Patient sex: M
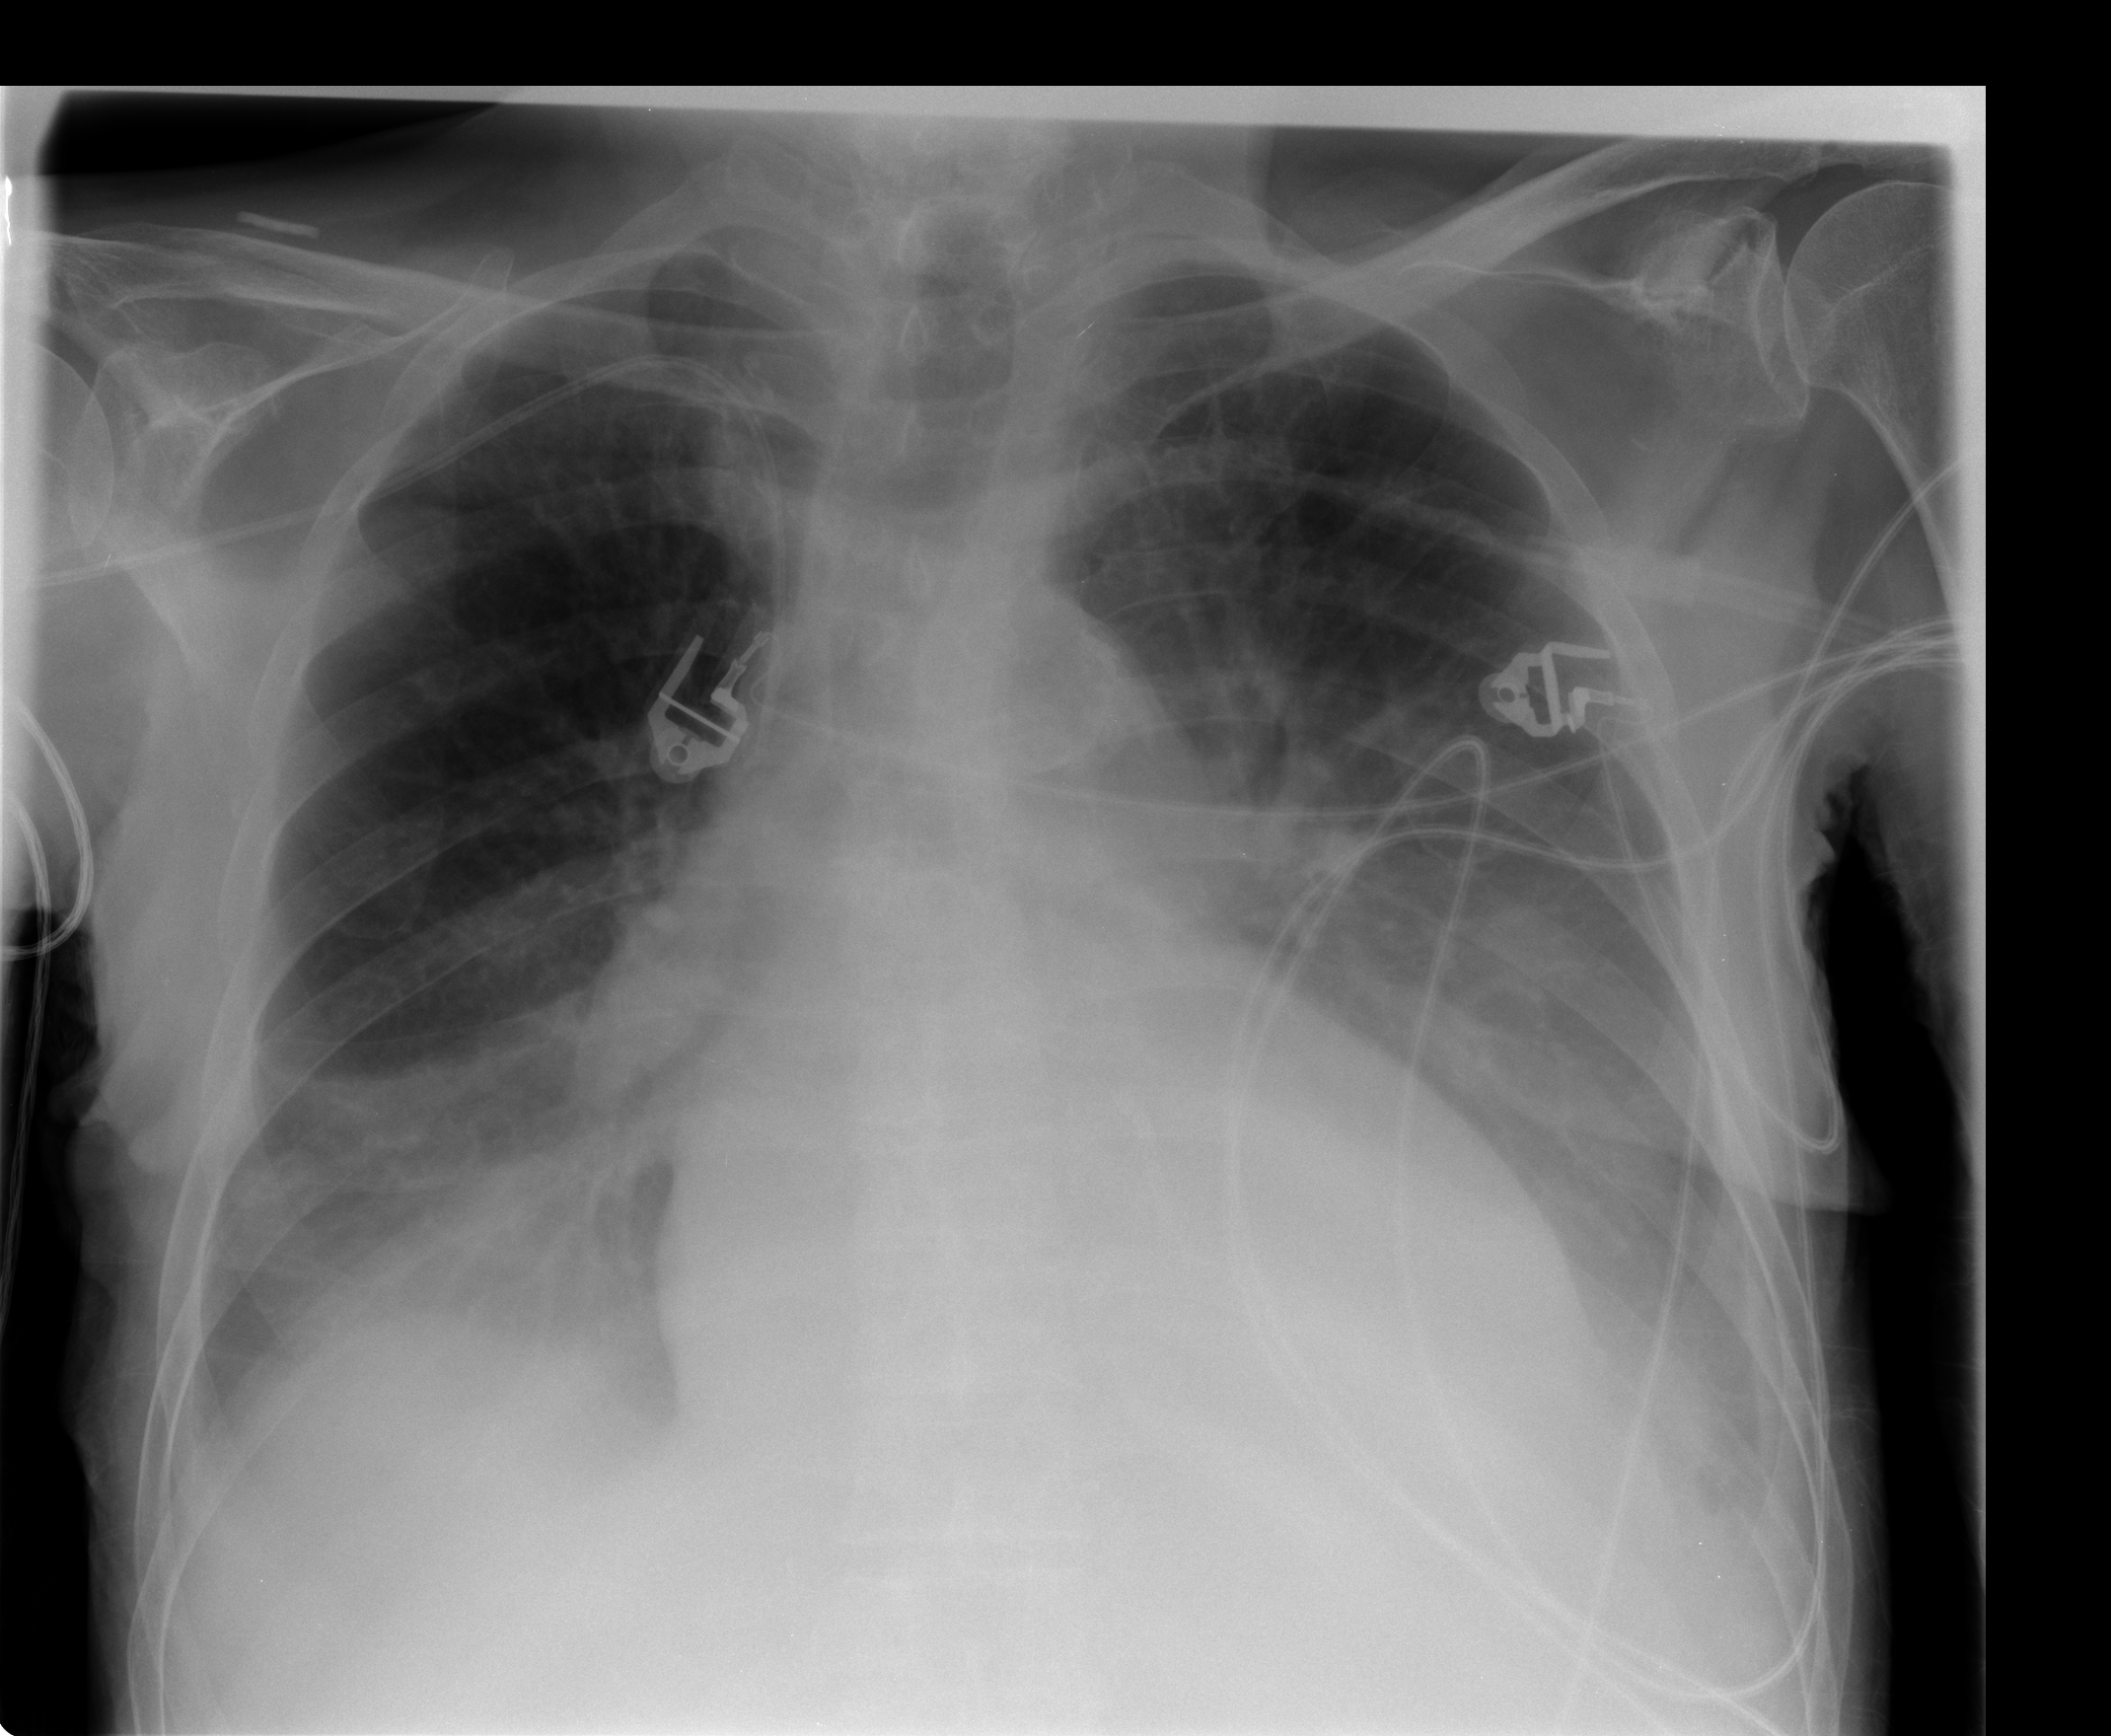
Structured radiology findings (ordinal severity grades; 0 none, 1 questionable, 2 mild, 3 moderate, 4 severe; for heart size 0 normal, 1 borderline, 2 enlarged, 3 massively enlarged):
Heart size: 2
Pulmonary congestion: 2
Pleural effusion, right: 1
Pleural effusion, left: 2
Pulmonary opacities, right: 0
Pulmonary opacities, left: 0
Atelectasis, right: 1
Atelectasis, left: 3